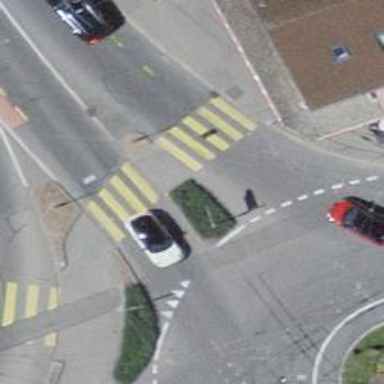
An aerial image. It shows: Secondary road with asphalt surface.  It has trolley wires and lane for bicycles on both sides.